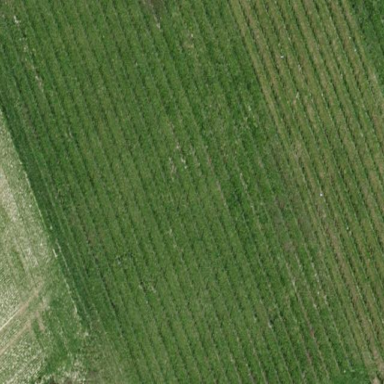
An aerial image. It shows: Vineyard.